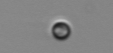
Label: nanoplankton_mix